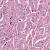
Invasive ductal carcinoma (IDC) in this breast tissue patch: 1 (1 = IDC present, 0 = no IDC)